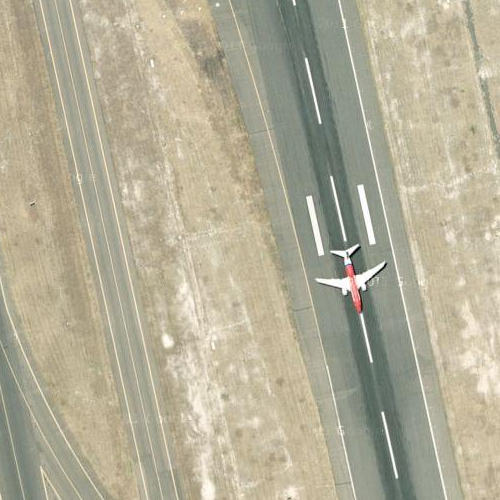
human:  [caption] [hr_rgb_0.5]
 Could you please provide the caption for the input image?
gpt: This is a straight runway with many mark lines on it while some lawns beside .

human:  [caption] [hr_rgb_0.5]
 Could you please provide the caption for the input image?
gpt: There are some marking lines on the straight runway while some lawns beside .

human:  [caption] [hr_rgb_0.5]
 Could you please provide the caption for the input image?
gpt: A straight runway with some mark lines on it while some lawns beside .

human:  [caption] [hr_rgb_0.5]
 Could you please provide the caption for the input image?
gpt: A straight runway with many mark lines on it while some lawns beside .

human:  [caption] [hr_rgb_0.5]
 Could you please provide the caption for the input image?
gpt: Some mark lines are on the straight runway while some lawns beside .